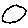
Label: circle